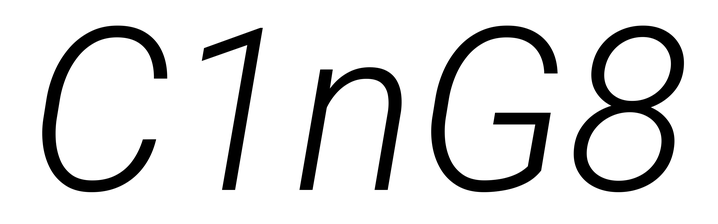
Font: Roboto-Italic_Light_Italic